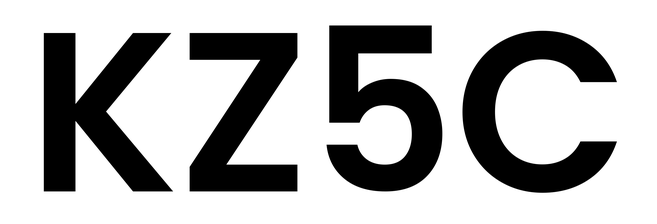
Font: Poppins-SemiBold